Question: I want to draw a words grid that user can select the wrods, like the image below

I think the best way is to use a UICollectionView element for draw a grid but how can I handle touch events and mark selected letters?
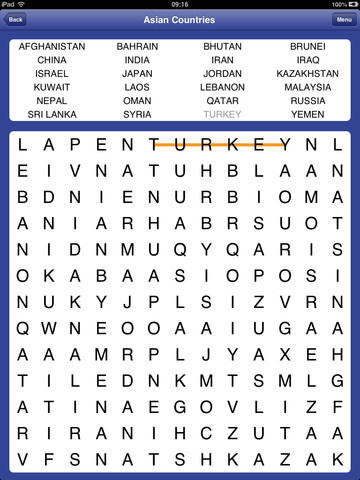
Answer: There is no one answer to your question. You could use individual UIButtons for each letter or set up your own touch coordinate tracking system corresponding to letters or do something completely different. It boils down to what you feel comfortable working with and your experience level. To get the ball rolling, I would suggest you take a look at this Ray Wenderlich <URL> which shows how to create a letter word game by dragging letter tiles. The tech in this tutorial will definitely help you with your project.
Updated:
If you go the button route, you can create them programmatically and pretty much do anything you want. Change their title (in your case) letter, show or hide them, track various kind of touches, and so on. For the letters and tracking touches, there are probably a number of methods of doing this. Try putting your letters on a subview while keeping track of their center coordinates. Then add a new subview over your letters to track the user's touches.
You will have to read and understand the <URL> Class.
Here is an <URL> of how to get a user's screen coordinates from a touch.